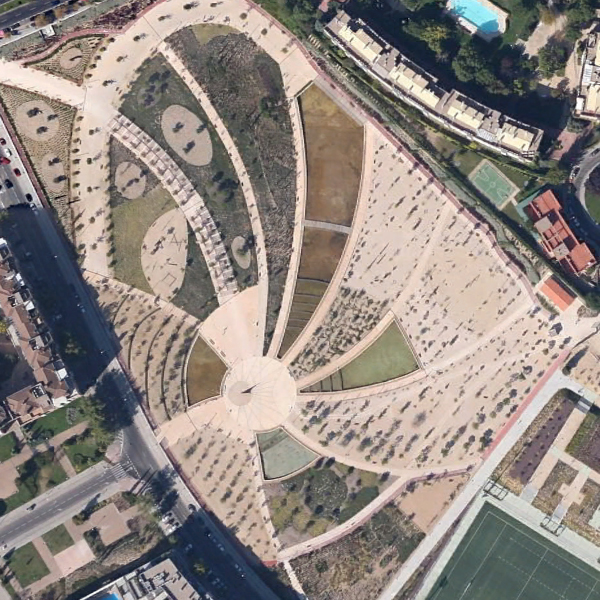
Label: Square